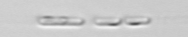
Label: Skeletonema